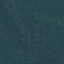
Land use / land cover: Forest